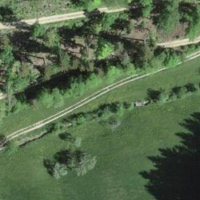
EUNIS habitat code: 24
Species observed at this site:
Aglais urticae
Maniola jurtina
Gryllus campestris